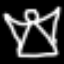
Label: angel